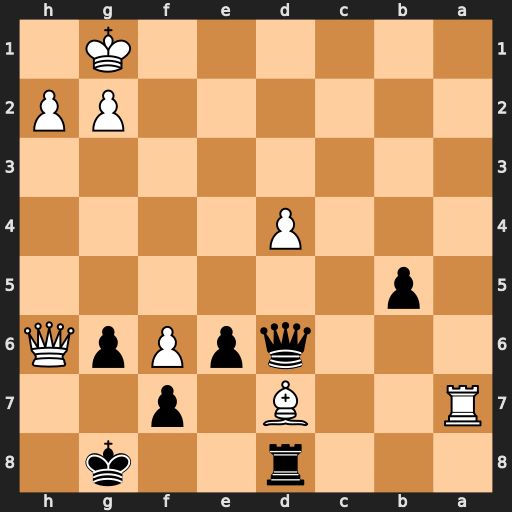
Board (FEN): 3r2k1/R2B1p2/3qpPpQ/1p6/3P4/8/6PP/6K1
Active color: b
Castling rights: -
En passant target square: -
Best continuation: Qxd4+ Kf1 Qxf6+